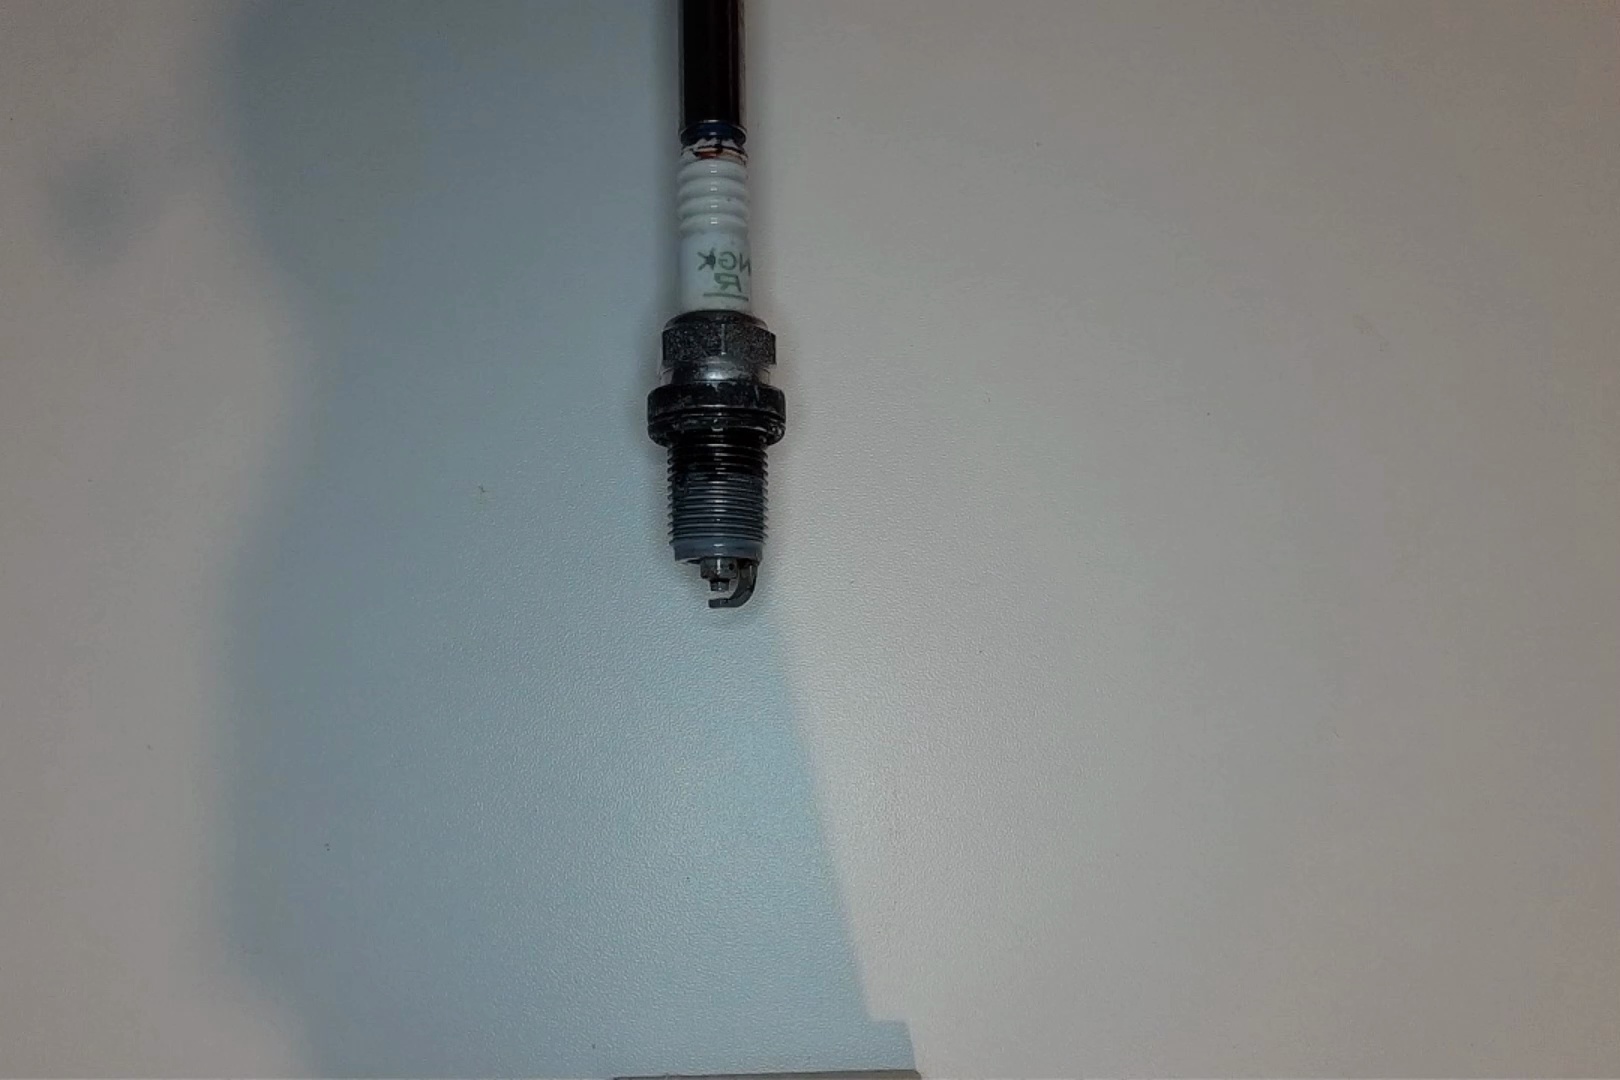
Label: anomaly